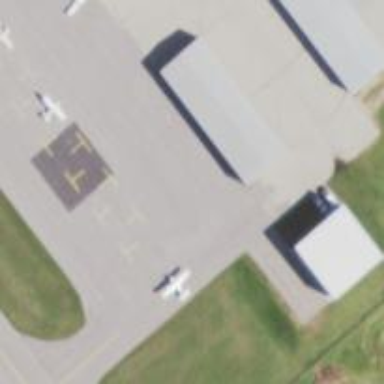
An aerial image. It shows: View of taxiway at the airport.